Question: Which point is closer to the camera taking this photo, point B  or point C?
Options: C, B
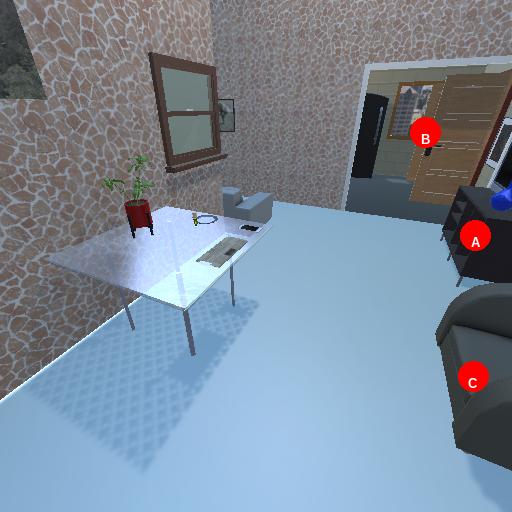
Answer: C